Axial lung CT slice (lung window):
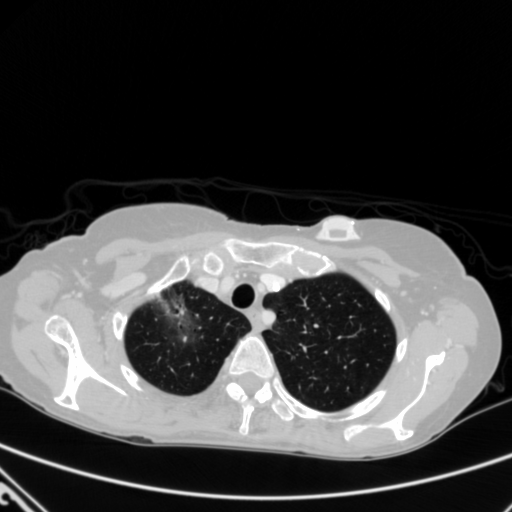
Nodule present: no